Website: walmart
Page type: review-order
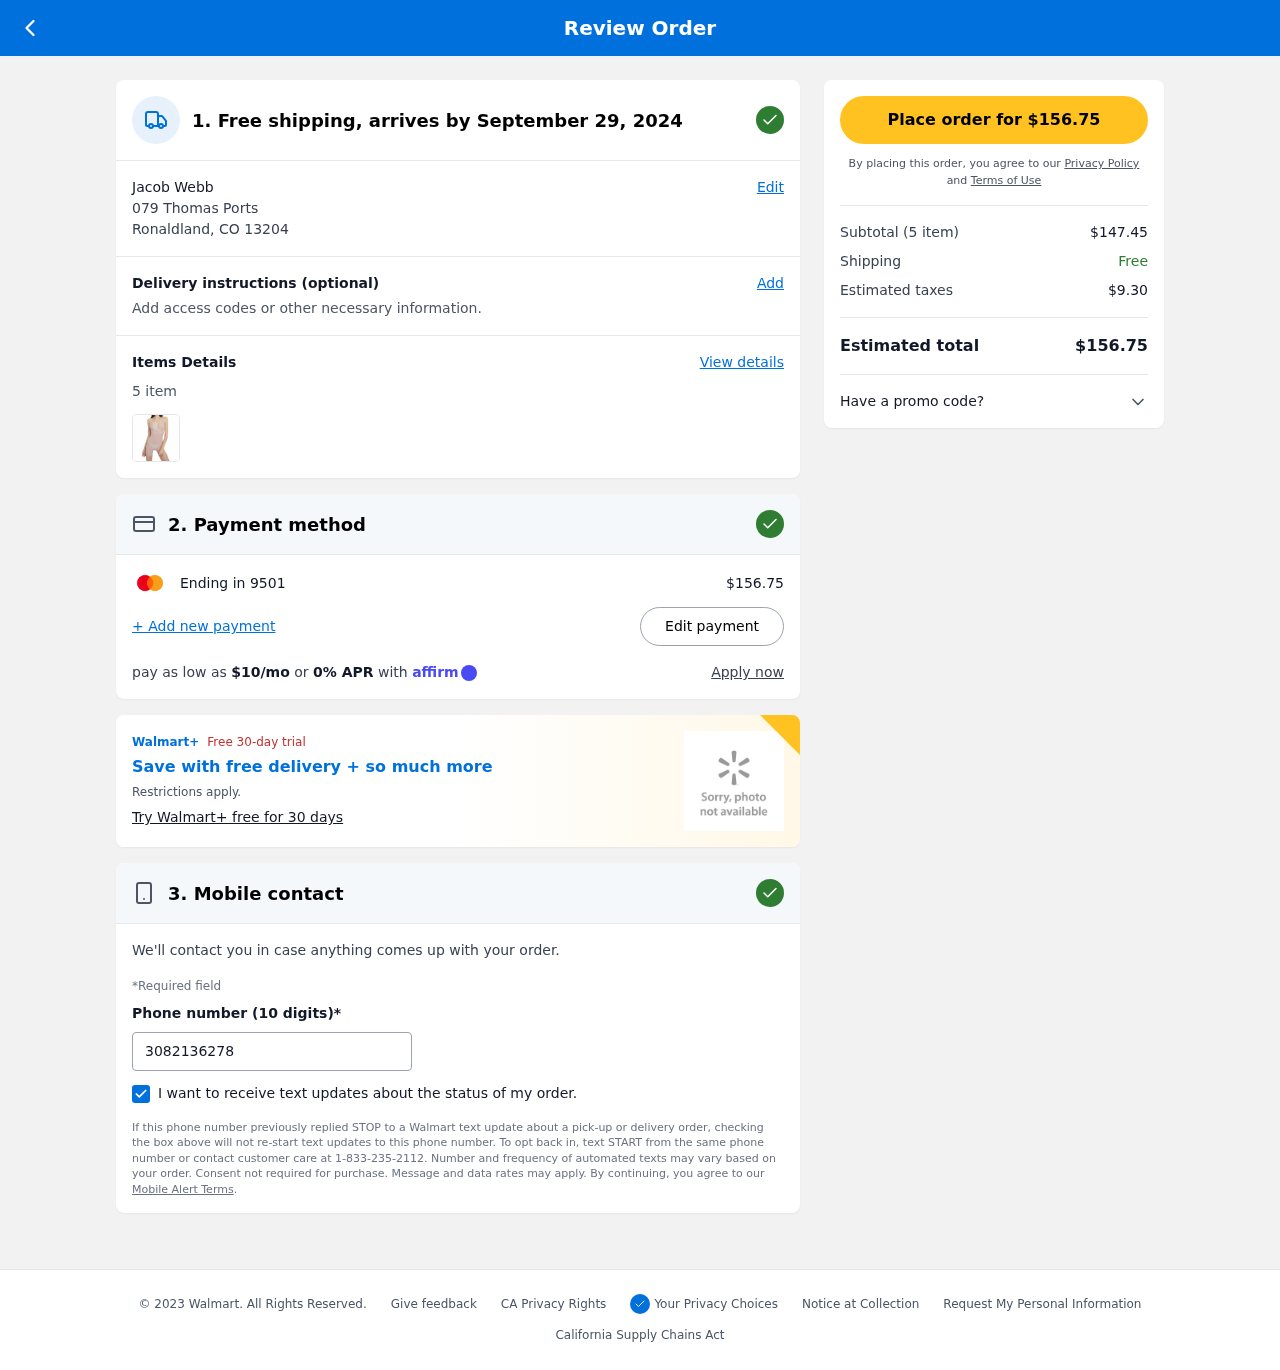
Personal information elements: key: PII_CARD_LAST4
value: Ending in 9501
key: PII_CITY_STATE_ZIP
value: Ronaldland, CO 13204
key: PII_FULLNAME
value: Jacob Webb
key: PII_PHONE
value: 3082136278
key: PII_STREET
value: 079 Thomas Ports
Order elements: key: ORDER_DELIVERY_DATE
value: September 29, 2024
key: ORDER_NUM_ITEMS
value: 5 item
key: ORDER_NUM_ITEMS
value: Subtotal (5 item)
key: ORDER_TOTAL
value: $156.75
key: ORDER_TOTAL
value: Place order for $156.75
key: ORDER_MONTHLY_PAYMENT
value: $10/mo
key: ORDER_SUBTOTAL
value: $147.45
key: ORDER_TAX
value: $9.30